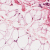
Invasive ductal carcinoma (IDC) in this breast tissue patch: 0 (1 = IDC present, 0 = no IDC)